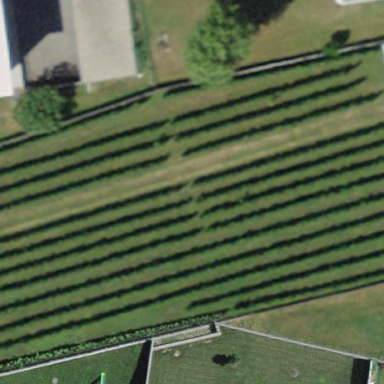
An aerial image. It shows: Vineyard with grape crops.